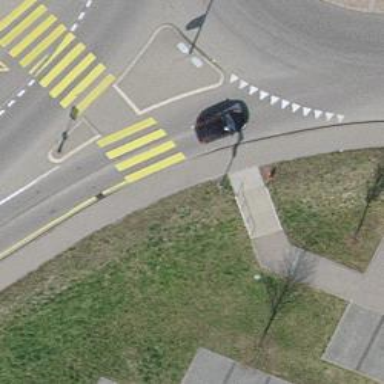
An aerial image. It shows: Marked footway crossing with visible markings.